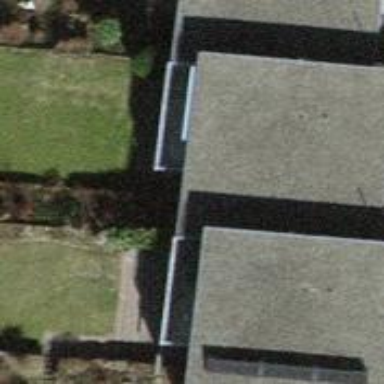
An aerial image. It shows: Terrace building with flat roof.